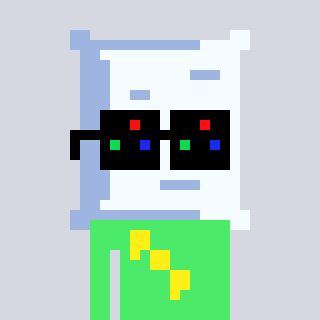
a pixel art character with square black sunglasses, a pillow-shaped head and a teal-colored body on a cool background